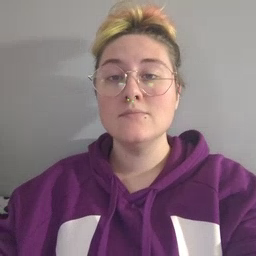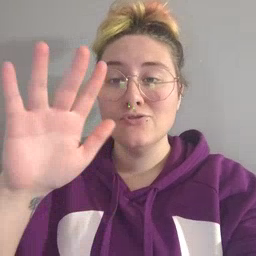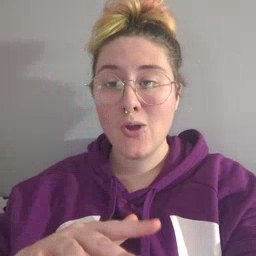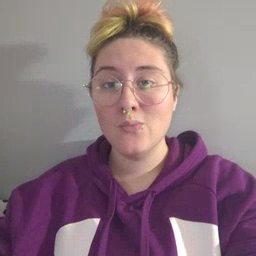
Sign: snow